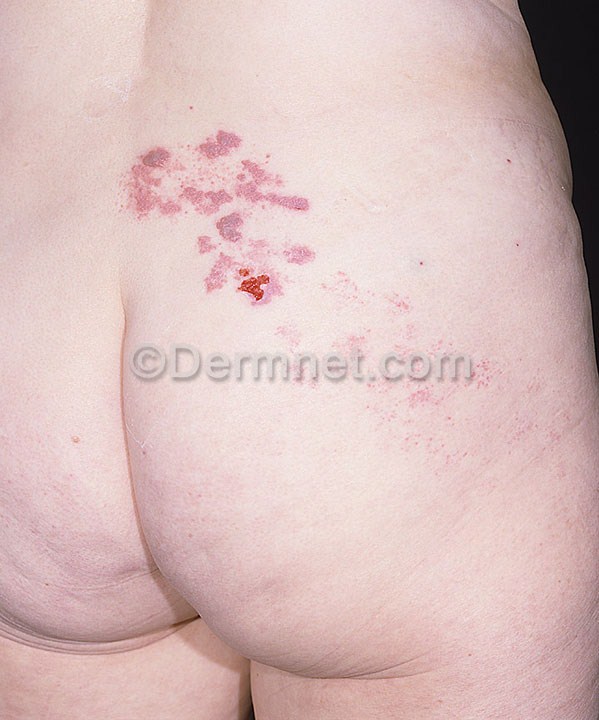
Disease: Warts Molluscum and other Viral Infections